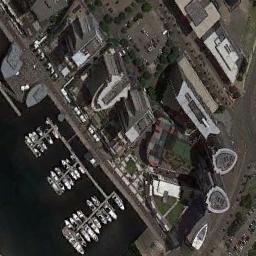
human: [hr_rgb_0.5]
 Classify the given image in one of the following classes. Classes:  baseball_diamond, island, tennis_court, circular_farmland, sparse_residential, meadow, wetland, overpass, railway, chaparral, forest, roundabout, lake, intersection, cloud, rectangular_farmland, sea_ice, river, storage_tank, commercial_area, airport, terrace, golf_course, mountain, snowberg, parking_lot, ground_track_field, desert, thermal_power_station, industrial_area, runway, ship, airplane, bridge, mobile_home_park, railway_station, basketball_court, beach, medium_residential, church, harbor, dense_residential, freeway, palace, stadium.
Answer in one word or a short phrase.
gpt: harbor